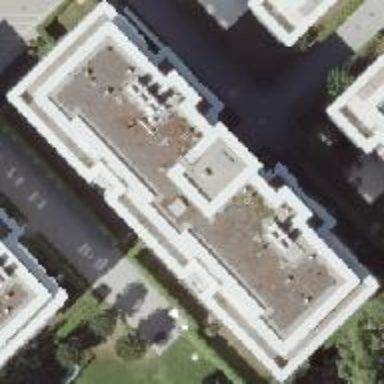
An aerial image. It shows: Residential building.